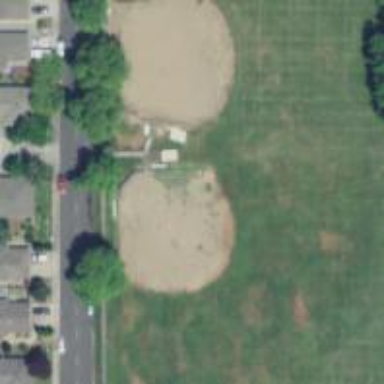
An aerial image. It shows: Softball pitch for leisure land activities.